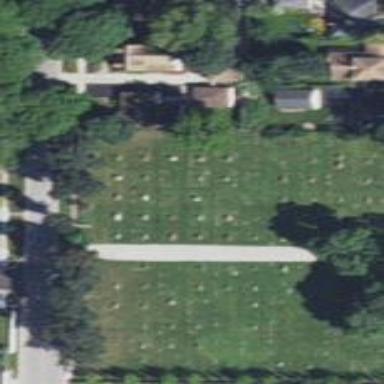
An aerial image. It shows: Cemetery.